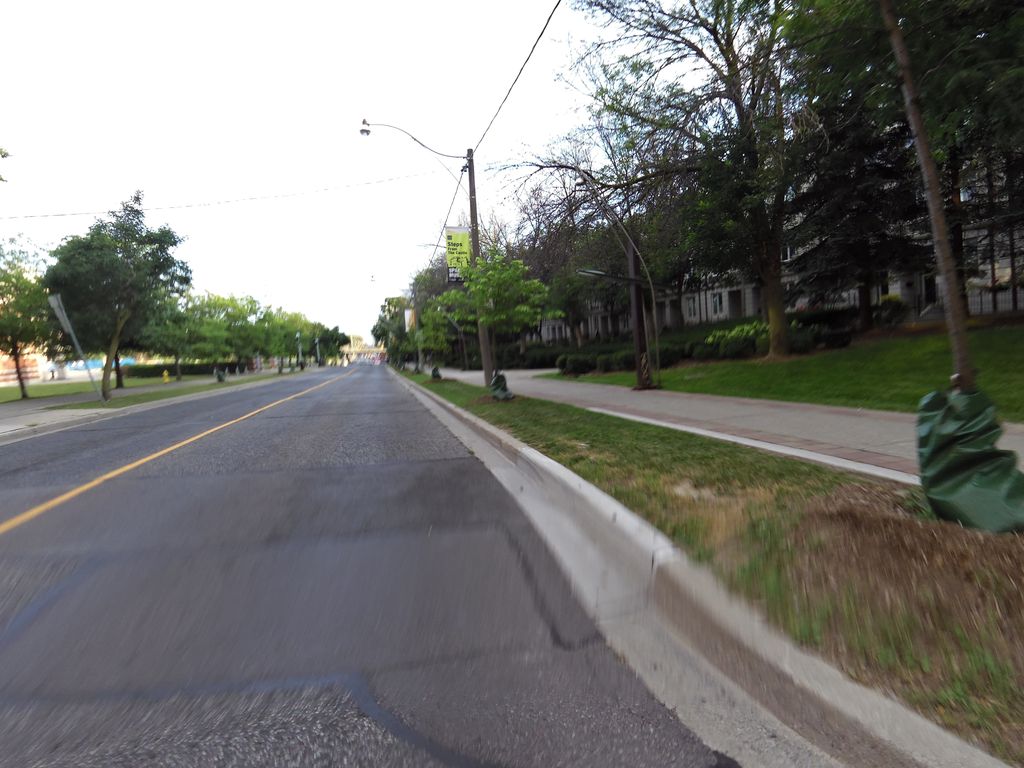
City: toronto